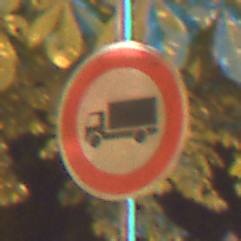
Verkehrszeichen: VerbotFuerKraftfahrzeugeUeberDreiKommaFuenfTonnen
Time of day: Night
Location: Outdoor (Urban)
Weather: PartlyCloudy
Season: NotSpecified
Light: Artificial